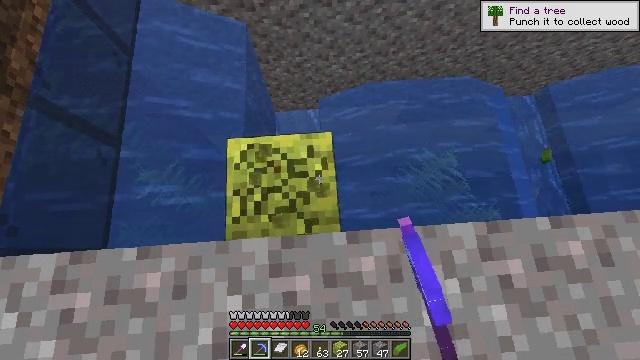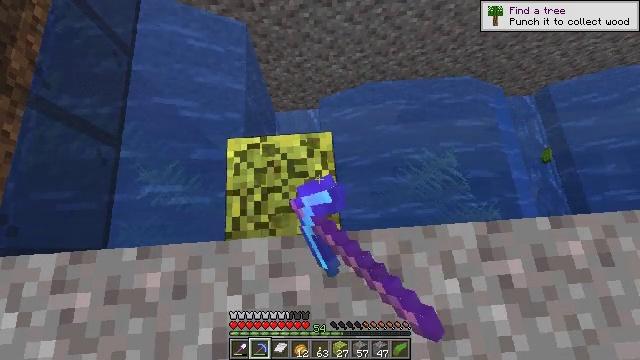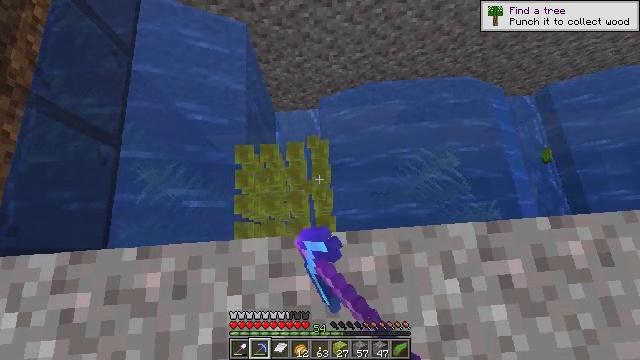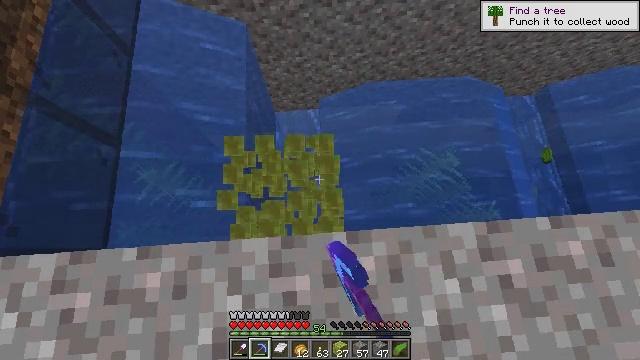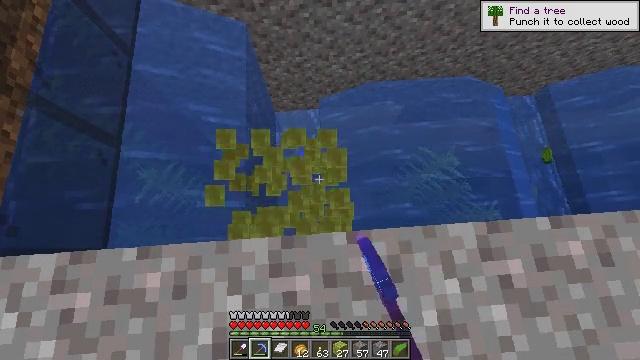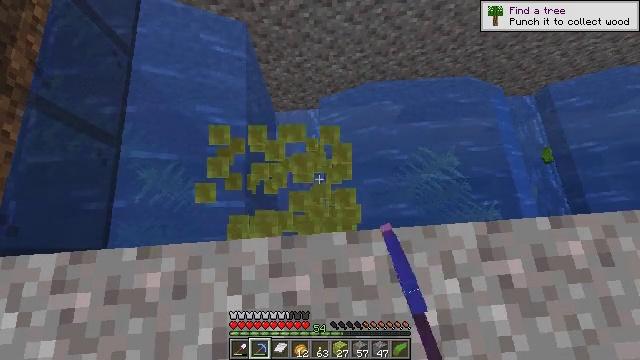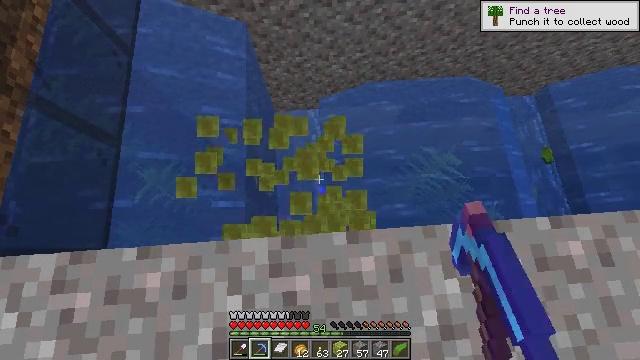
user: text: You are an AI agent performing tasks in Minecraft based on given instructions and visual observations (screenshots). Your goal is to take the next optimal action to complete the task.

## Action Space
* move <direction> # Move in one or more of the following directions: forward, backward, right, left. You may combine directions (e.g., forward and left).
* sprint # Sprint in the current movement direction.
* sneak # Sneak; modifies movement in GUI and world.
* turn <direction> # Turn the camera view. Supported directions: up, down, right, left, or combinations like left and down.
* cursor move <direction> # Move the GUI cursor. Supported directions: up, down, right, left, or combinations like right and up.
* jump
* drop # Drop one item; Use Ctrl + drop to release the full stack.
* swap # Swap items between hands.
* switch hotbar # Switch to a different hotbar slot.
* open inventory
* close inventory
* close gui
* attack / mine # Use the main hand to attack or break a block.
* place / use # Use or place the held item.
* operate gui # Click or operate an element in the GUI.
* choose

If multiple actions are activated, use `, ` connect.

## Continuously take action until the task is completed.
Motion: motion action
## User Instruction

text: Mine the wet sponge underwater.
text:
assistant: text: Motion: sneak, attack / mine
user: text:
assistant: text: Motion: sneak, attack / mine
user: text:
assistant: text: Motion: sneak
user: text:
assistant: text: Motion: sneak
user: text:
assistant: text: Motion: sneak
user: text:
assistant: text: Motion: sneak
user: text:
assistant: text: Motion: sneak